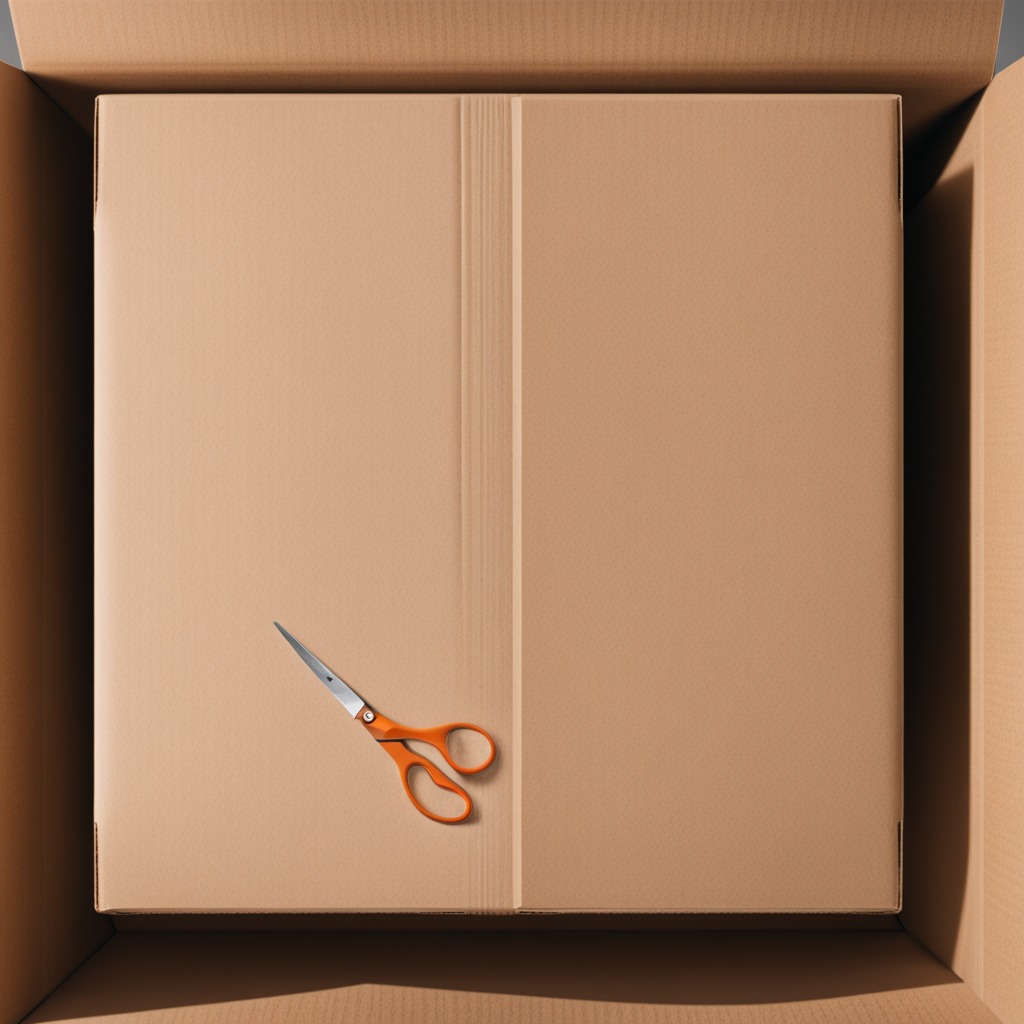
A scissor lying on the cardboard box surface in an outdoor workshop during daytime bright natural light soft shadows slightly creased but